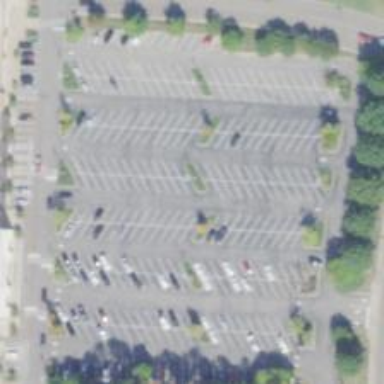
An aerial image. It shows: Parking area.